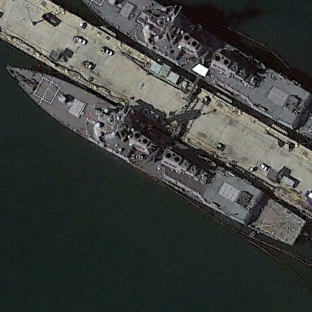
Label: destroyer